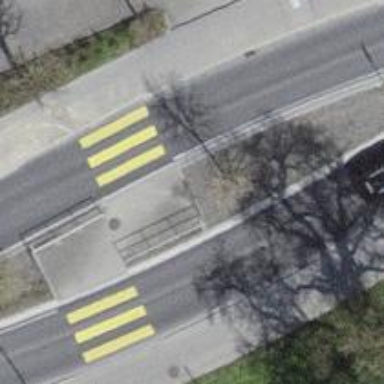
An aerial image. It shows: Kerb barrier.